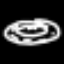
Label: donut